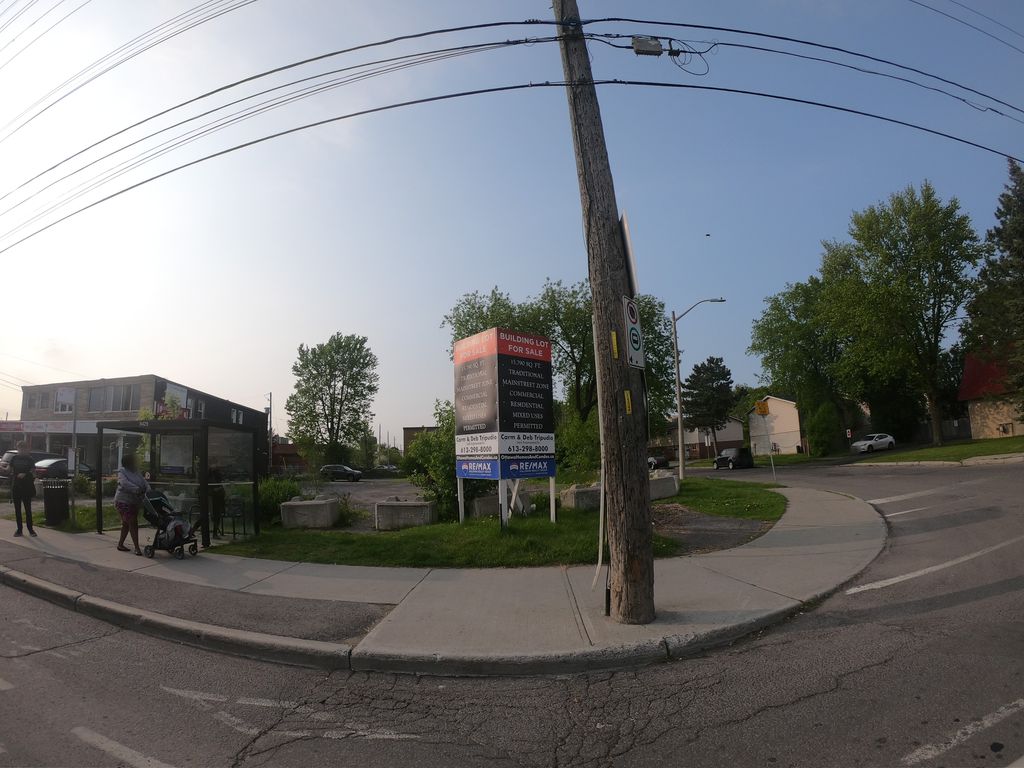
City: ottawa-gatineau